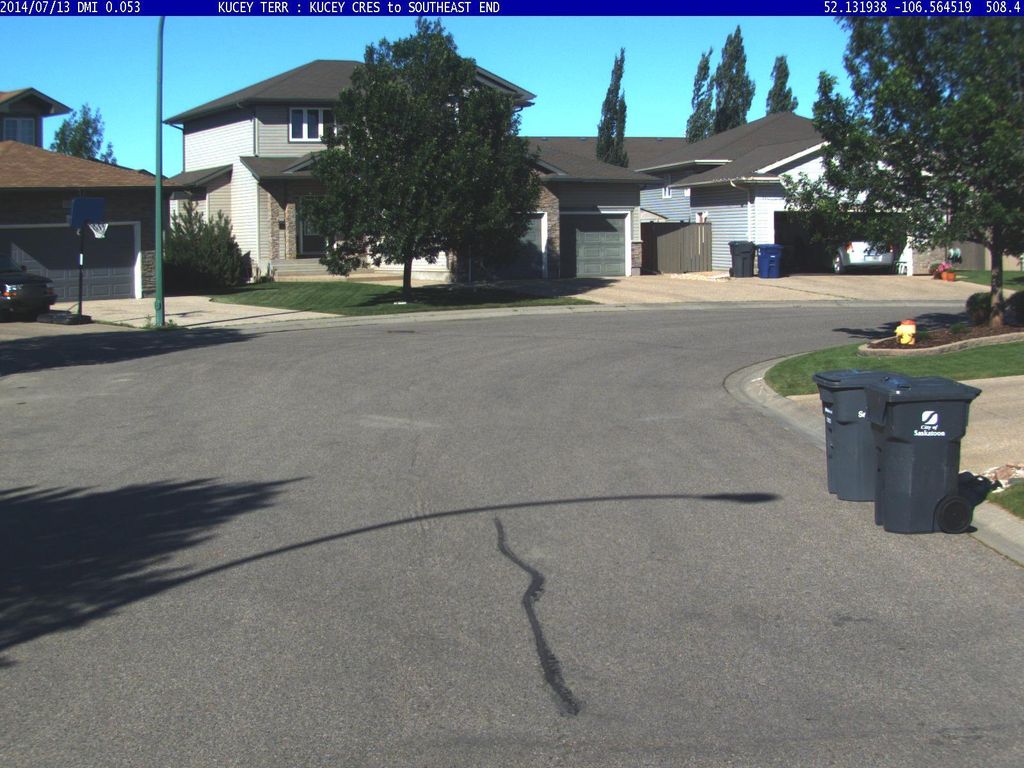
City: saskatoon